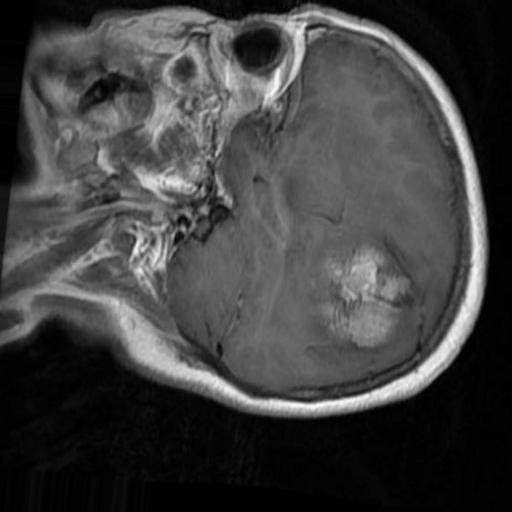
Label: brain_menin